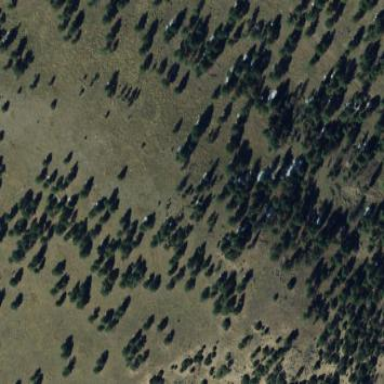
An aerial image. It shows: Evergreen woodland featuring needle-leaved trees.